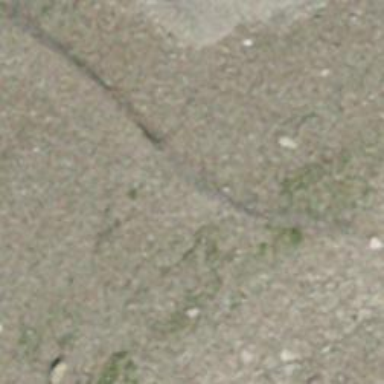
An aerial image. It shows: Path.